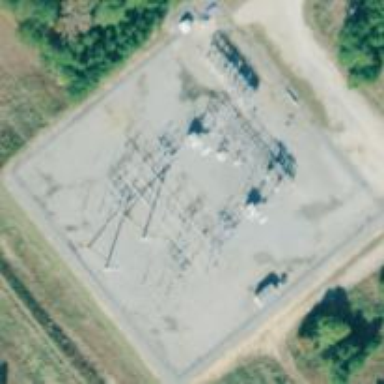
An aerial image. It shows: Distribution level power substation surrounded by fence.